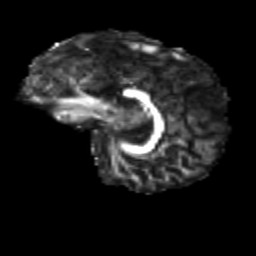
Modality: FA
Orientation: sagittal
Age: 10
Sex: female
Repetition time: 9.4 s
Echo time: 0.089 s